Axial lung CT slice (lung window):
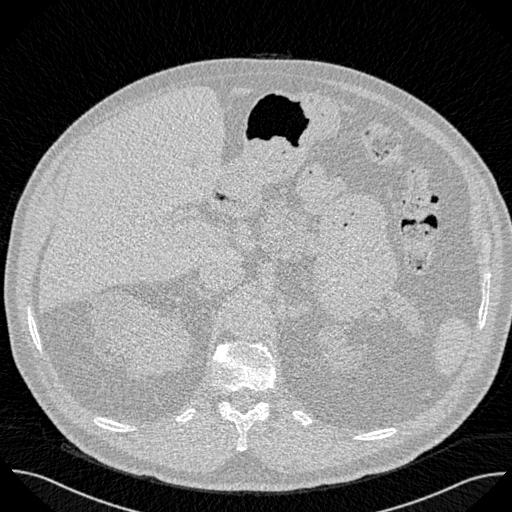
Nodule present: no